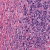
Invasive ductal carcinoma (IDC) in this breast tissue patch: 1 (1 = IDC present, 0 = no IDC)